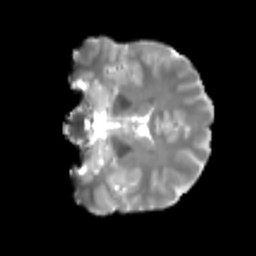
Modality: T2w
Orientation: coronal
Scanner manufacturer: siemens
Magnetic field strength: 3 T
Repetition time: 4 s
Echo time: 0.0594 s